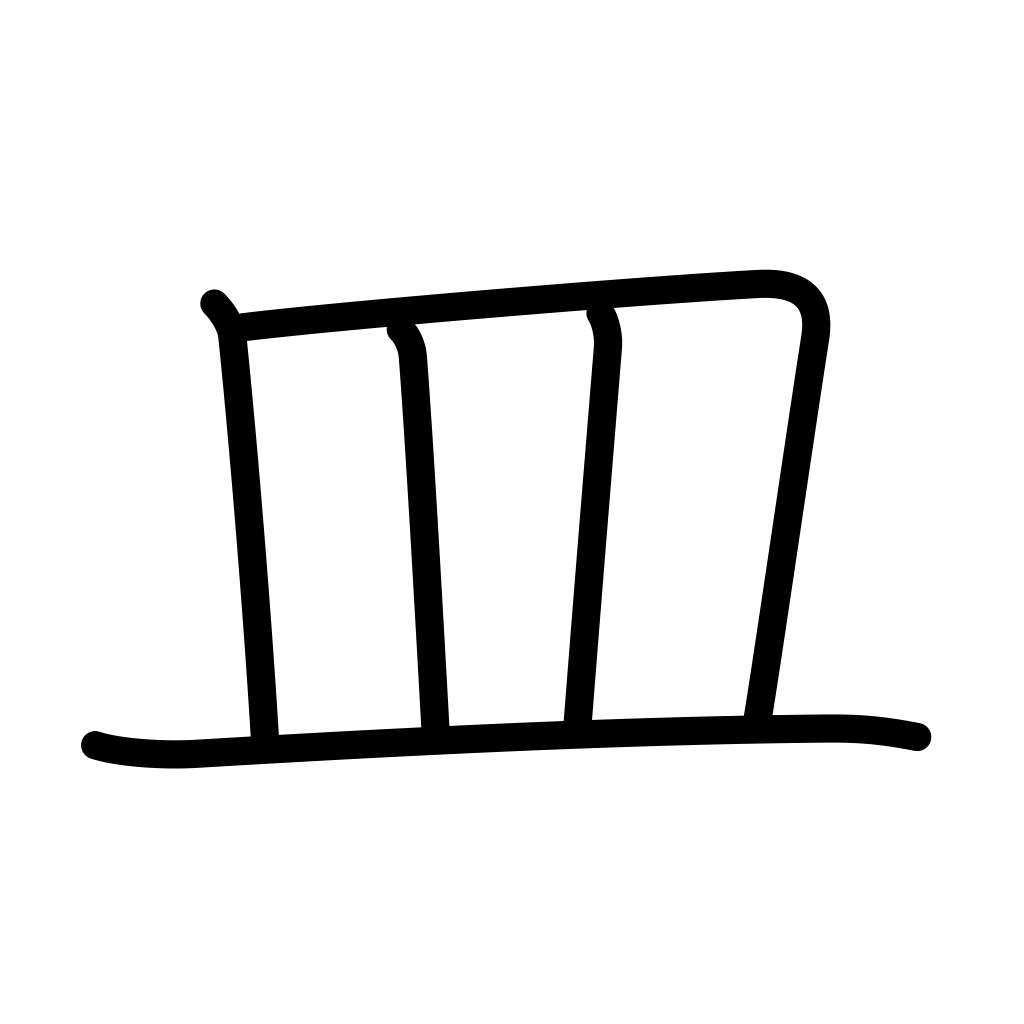
Meaning: dish, a helping, plate